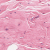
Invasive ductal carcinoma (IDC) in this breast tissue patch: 0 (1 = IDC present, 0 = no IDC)